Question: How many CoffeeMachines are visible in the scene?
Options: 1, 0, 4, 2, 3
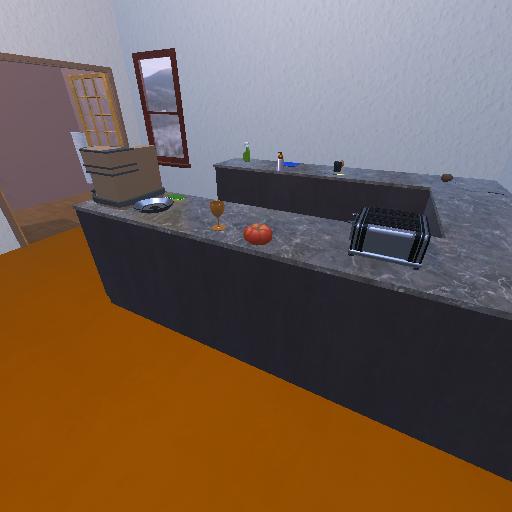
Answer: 1